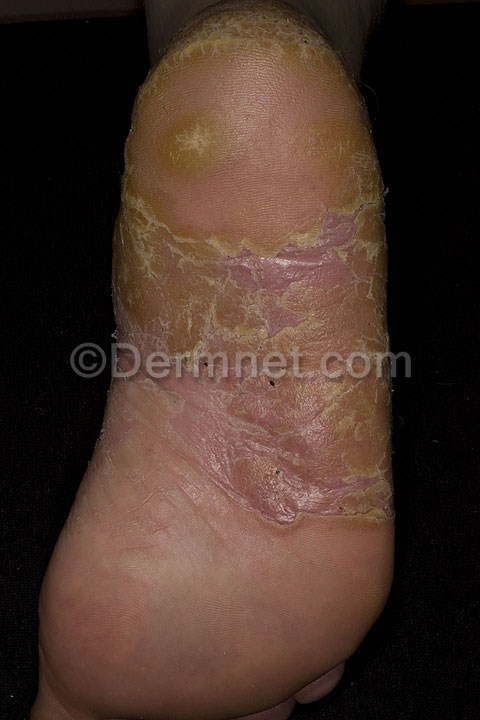
Disease: Psoriasis pictures Lichen Planus and related diseases